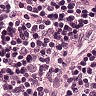
Metastatic tissue present: no